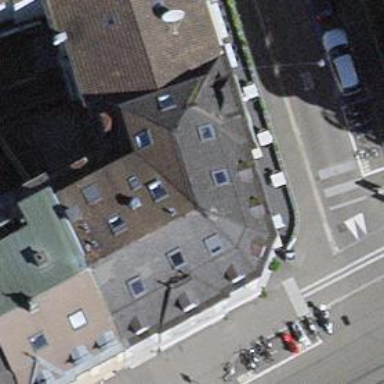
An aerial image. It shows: Restaurant.